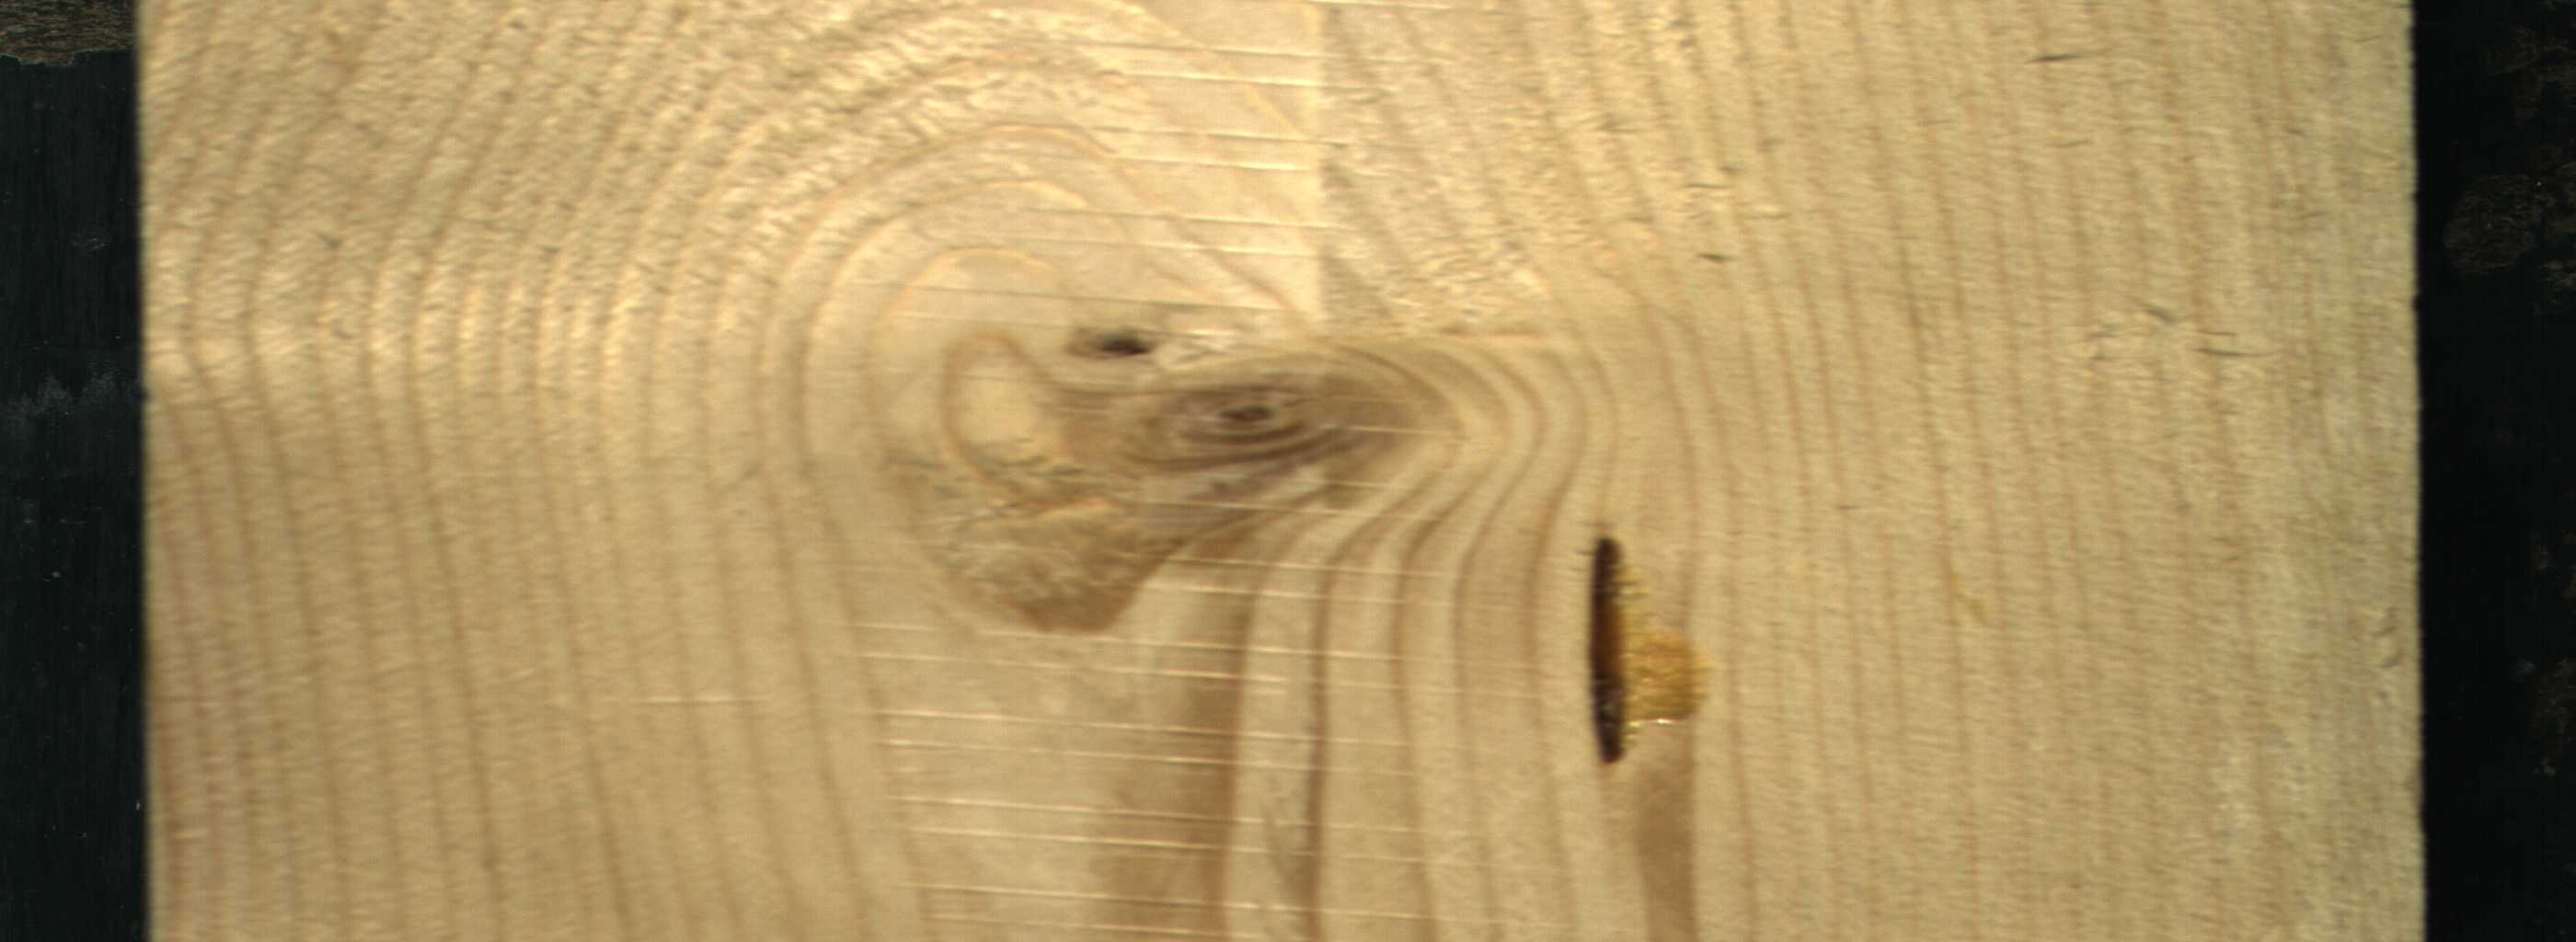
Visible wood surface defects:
resin
Live_Knot
Live_Knot